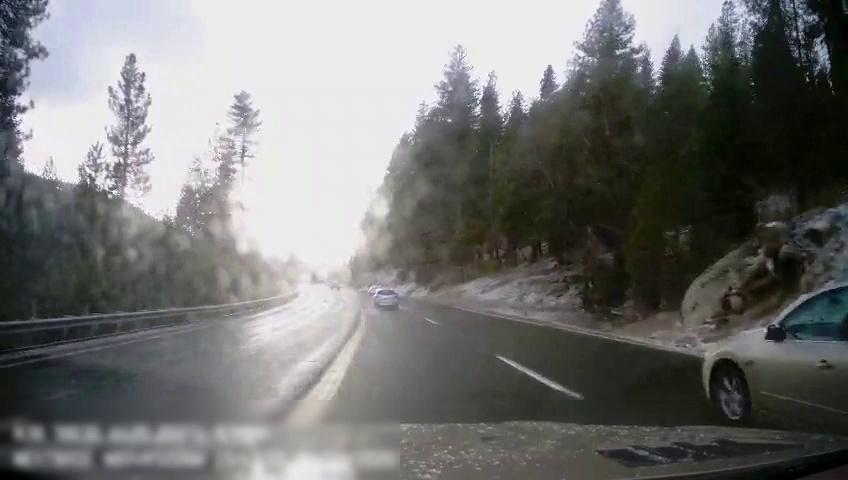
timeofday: Day
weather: Cloudy
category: Drivable Space
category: Vehicles | Car
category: Vehicles | Truck
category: Vehicles | Car
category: Vehicles | Car
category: Lanes | Current Lane
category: Lanes | Current Lane
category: Lanes | Opposite Lane
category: Lanes | Opposite Lane
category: Lanes | Current Lane
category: Lanes | Opposite Lane